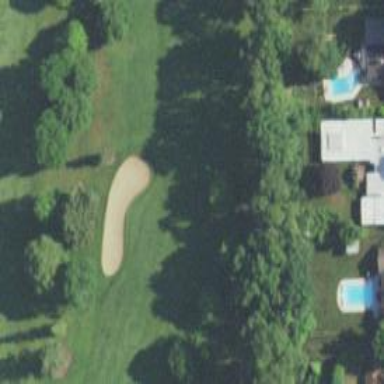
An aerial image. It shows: View of golf hole.